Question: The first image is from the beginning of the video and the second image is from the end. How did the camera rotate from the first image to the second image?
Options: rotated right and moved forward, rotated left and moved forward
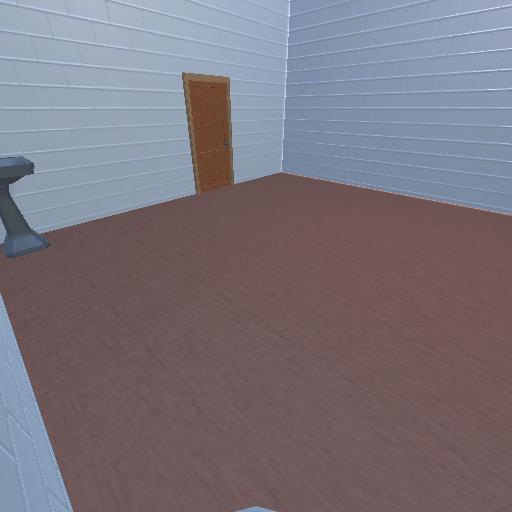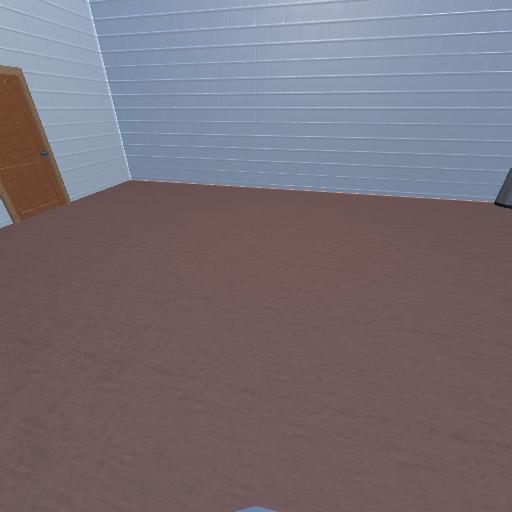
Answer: rotated right and moved forward